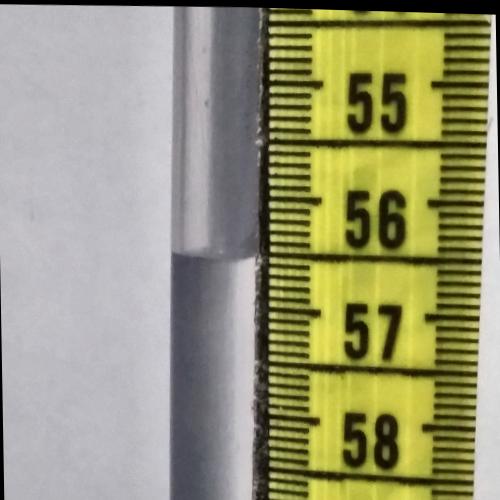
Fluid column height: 56.5 cm